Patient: sex M, age 57
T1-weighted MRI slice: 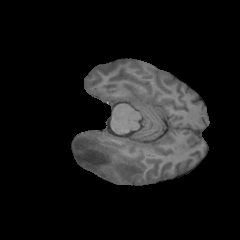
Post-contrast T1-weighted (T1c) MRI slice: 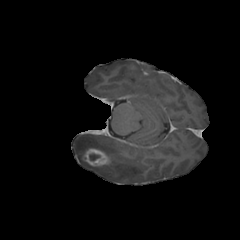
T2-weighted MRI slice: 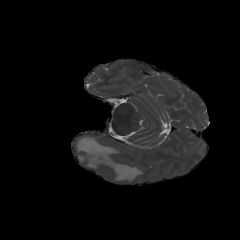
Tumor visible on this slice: yes
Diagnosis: Glioblastoma, IDH-wildtype
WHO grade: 4